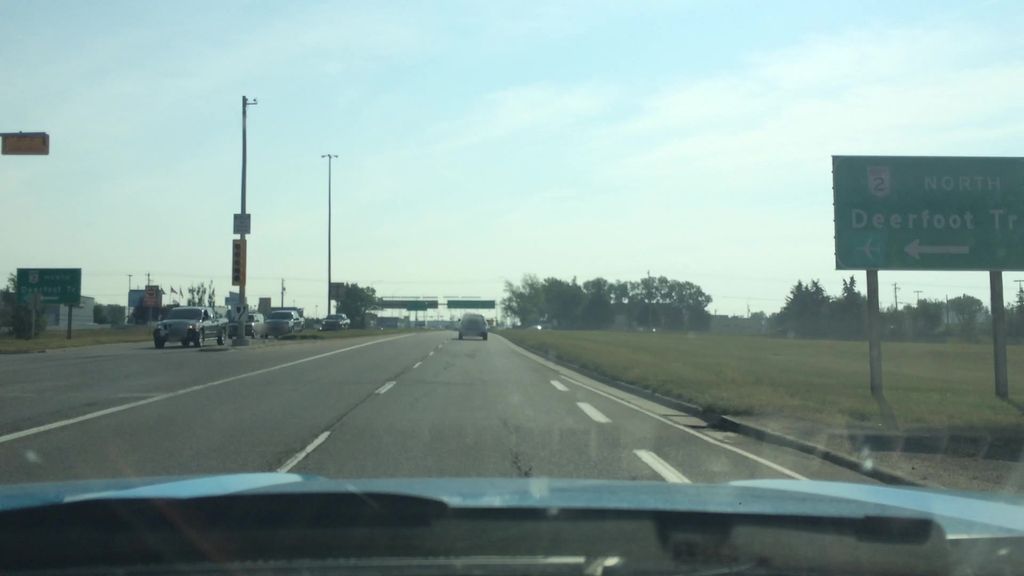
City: calgary